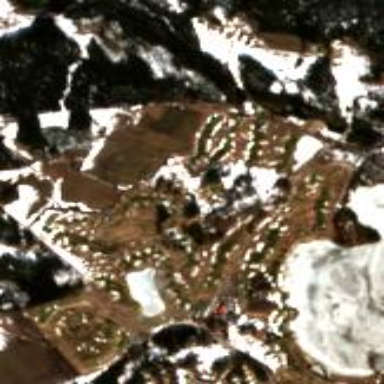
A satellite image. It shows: Golf course.